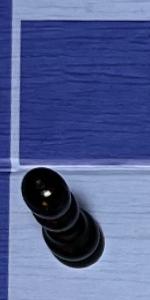
Label: Pawn_Black